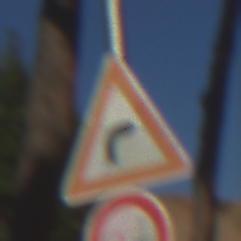
Verkehrszeichen: KurveRechts
Zusatzzeichen unten: VerbotUeberholenEinspurigeFahrzeuge
Umgebung: Outdoor, Suburban
Tageszeit: MorningAfternoon
Wetter: Clear
Licht: Natural
Jahreszeit: NotSpecified
Kontrast: HighContrast